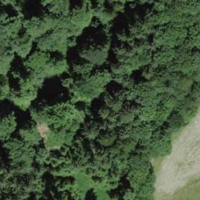
EUNIS habitat code: 41
Species observed at this site:
Fraxinus excelsior